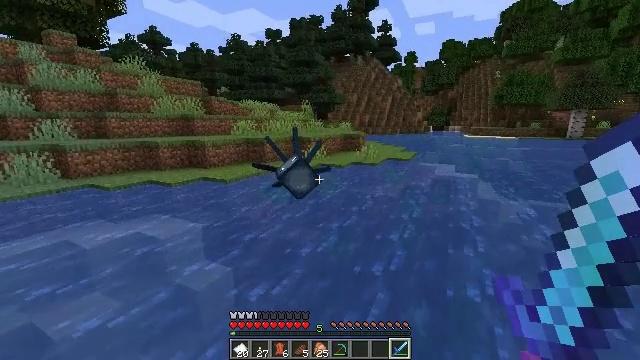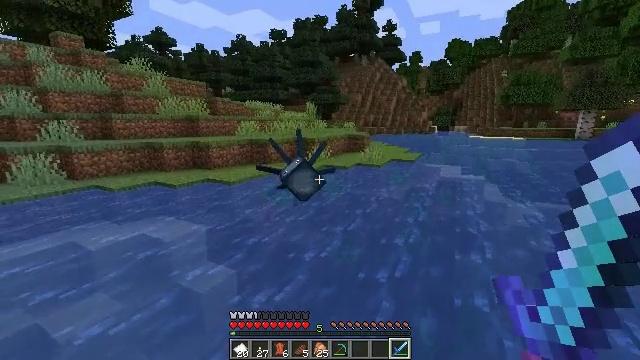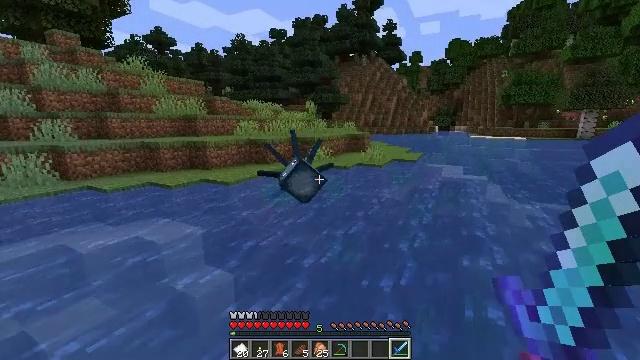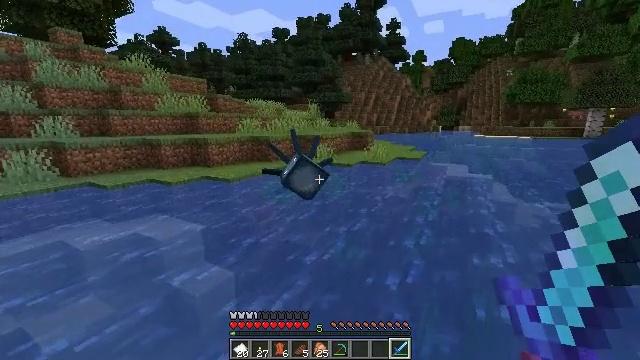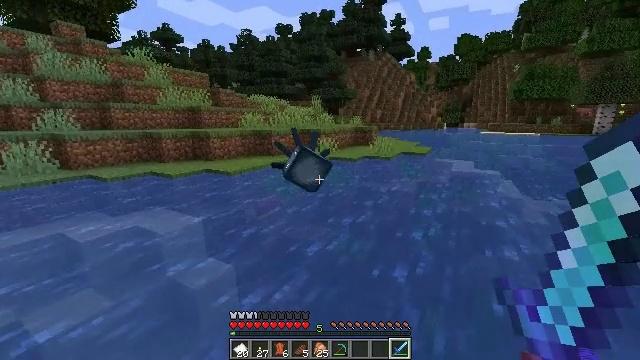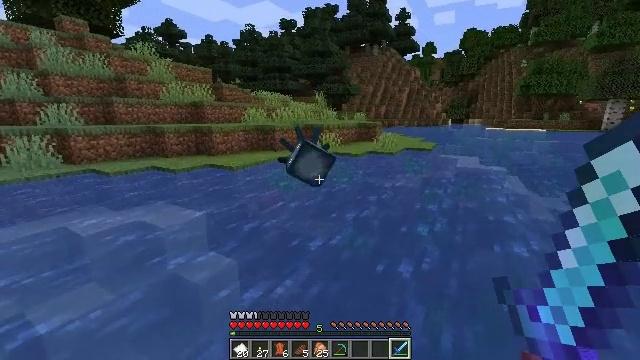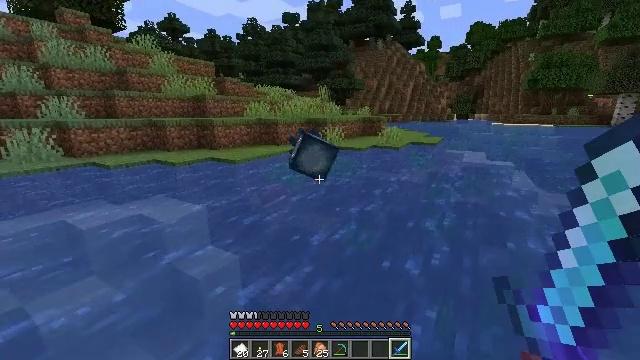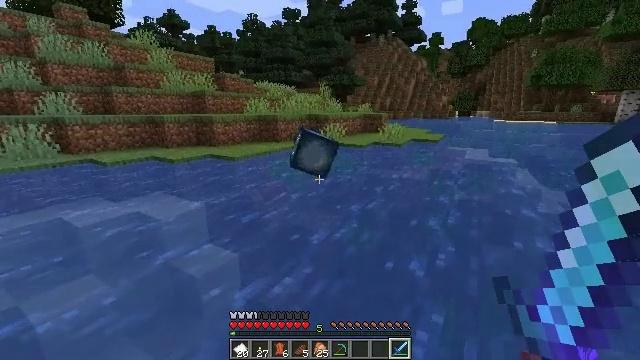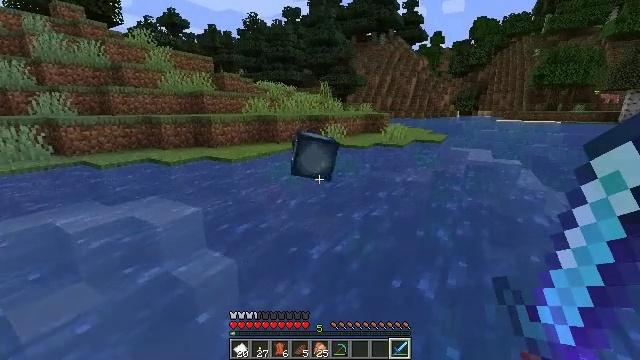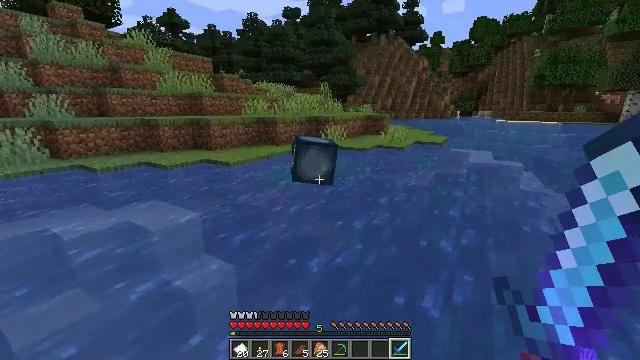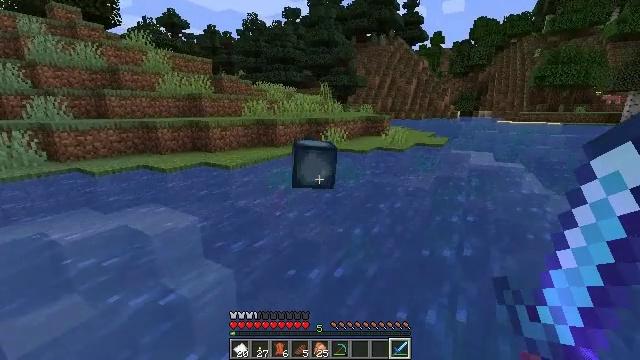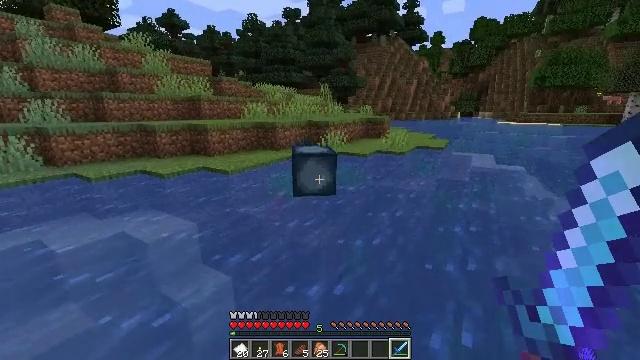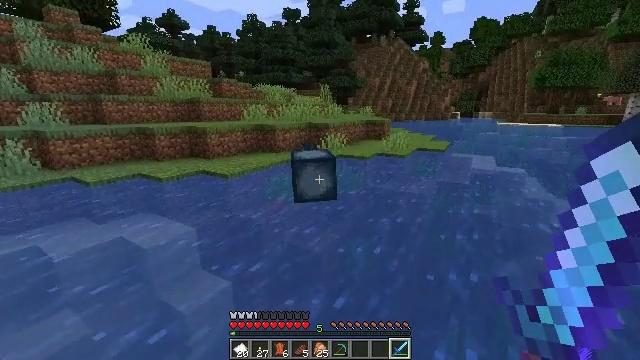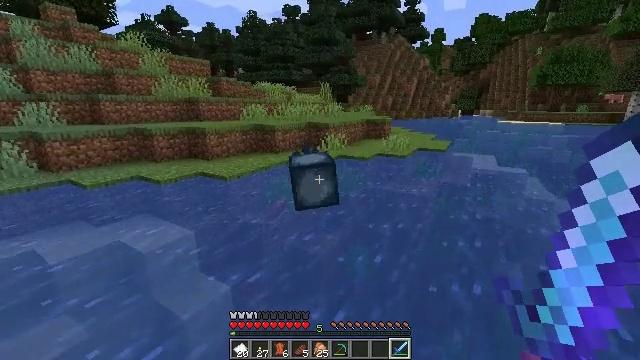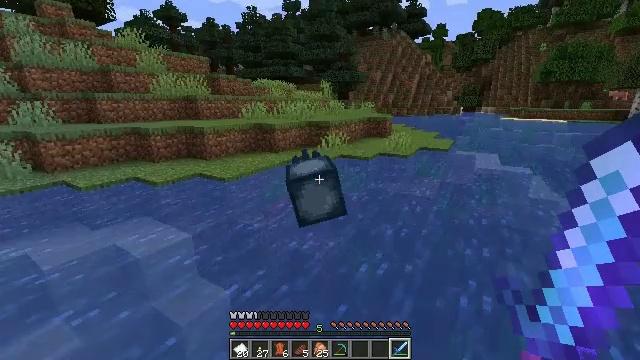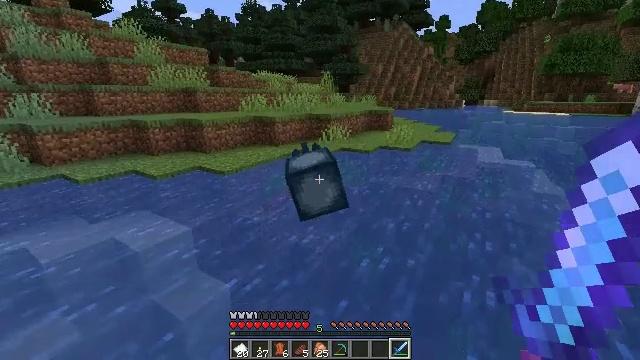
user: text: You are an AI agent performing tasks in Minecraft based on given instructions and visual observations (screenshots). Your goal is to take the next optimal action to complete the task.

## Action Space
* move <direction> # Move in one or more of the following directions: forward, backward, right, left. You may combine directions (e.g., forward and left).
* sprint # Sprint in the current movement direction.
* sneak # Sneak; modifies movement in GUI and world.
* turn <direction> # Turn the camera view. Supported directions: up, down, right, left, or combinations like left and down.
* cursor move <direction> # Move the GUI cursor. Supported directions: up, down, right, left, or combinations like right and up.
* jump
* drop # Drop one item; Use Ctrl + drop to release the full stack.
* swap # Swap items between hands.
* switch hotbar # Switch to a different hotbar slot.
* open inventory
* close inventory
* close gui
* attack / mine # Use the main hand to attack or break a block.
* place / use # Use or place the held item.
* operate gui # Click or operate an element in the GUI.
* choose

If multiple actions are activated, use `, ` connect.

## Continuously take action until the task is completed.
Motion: motion action
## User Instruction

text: Kill the squid.
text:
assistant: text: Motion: move forward, jump
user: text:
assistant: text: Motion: move forward, jump
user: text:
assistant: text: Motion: move forward, jump
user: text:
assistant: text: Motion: move forward, sprint, jump
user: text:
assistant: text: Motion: move forward, sprint, jump
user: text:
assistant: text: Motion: move forward, sprint, jump
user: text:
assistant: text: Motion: move forward, sprint, jump
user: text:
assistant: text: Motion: move forward, jump
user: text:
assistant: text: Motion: move forward, jump
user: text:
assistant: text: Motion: move forward, jump
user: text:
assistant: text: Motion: move forward, jump
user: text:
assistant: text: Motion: move forward, jump
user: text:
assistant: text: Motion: move forward, jump
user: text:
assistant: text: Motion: move forward, jump
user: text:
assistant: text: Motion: move forward, turn down, jump
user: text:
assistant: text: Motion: move forward, jump
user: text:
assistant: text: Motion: move forward, jump
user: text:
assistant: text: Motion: move forward, jump
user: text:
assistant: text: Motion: move forward, jump
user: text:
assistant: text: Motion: move forward, jump
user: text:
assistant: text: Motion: move forward, jump
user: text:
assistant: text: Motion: move forward, jump
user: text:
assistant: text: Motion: move forward, jump
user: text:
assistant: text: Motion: move forward, attack / mine, jump
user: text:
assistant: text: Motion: move forward, attack / mine, jump
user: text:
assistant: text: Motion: move forward, turn down, attack / mine, jump
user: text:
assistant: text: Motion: move forward, turn right and down, attack / mine, jump
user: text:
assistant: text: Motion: move forward, turn right and down, jump
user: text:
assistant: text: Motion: move forward, turn right and down, jump
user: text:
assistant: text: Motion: move forward, turn right and down, jump